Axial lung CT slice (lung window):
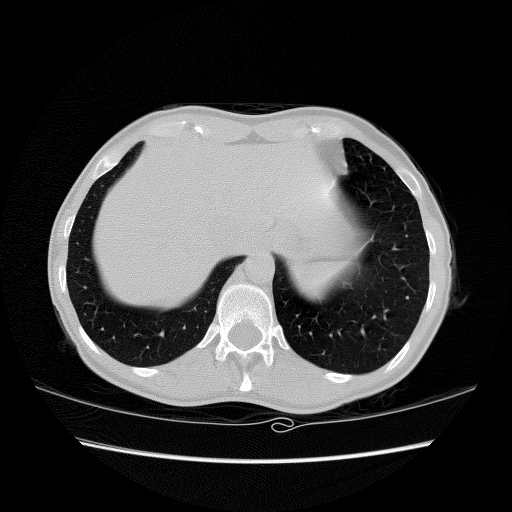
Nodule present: no